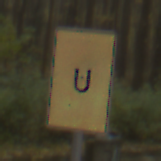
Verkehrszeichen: AnkuendigungOderFortsetzungUmleitungOhnePfeilsymbol
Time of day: MorningAfternoon
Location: Outdoor (Nature)
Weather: Overcast
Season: Autumn
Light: Natural